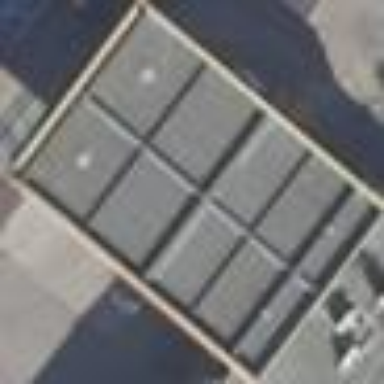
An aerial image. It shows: Building housing fuel station.